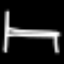
Label: bed